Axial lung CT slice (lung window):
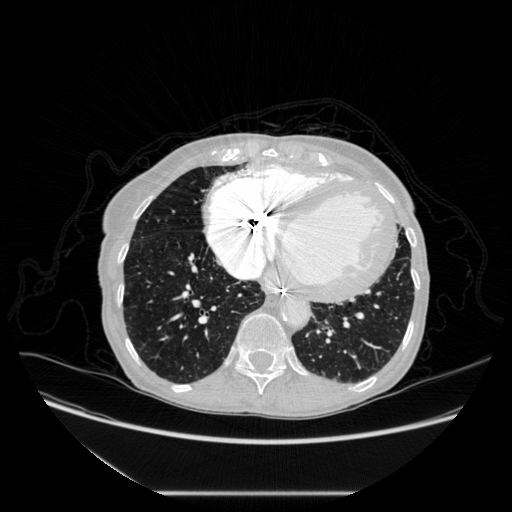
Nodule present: no